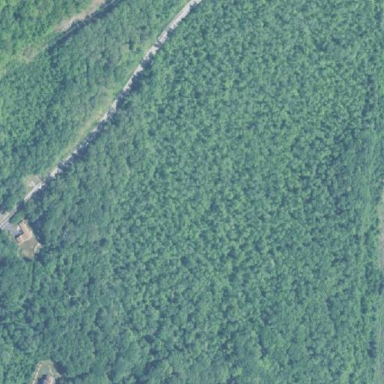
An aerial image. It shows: Forest area.